Aerial crown-view tile of a tropical tree (Barro Colorado Island, Panama), acquired 20240716:
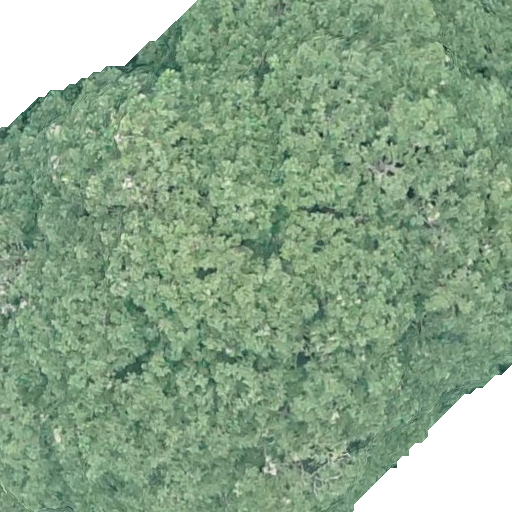
Species: Dipteryx oleifera
GBIF accepted scientific name: Dipteryx oleifera
Crown area: 501.441 m²